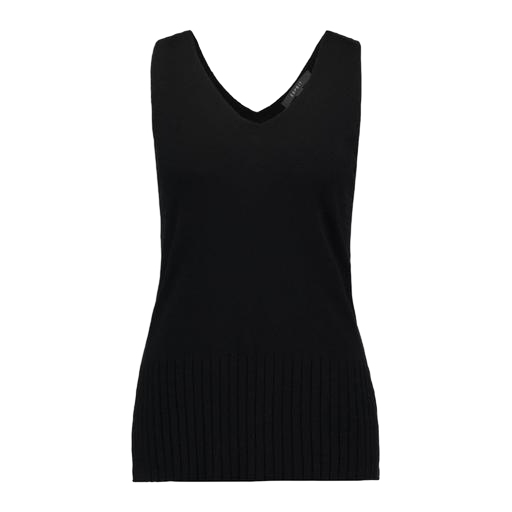
black petite v neck rib vest, black valencia tank top, black cleo v neck tank, white background